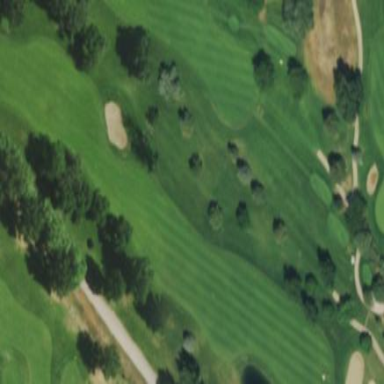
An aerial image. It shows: Golf fairway surrounded by grass.